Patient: sex M, age 57
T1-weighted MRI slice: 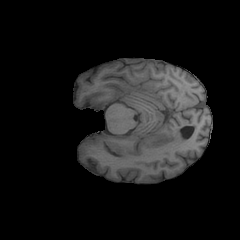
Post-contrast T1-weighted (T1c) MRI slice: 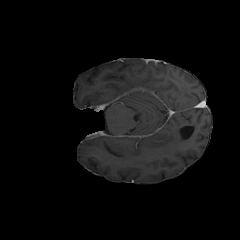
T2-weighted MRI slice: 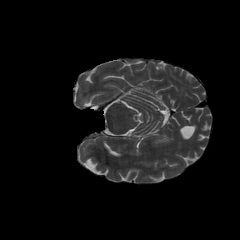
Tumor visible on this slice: no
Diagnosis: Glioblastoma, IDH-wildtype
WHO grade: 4